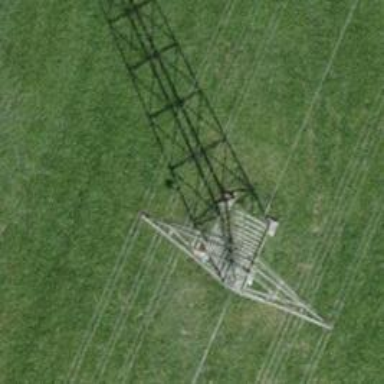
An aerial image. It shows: Pipeline marker.